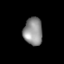
Tissue: lung
Cell type: Endothelial cells
Senescence score: 0.5585
Nuclear area (px): 514
Mean DAPI intensity: 142.16